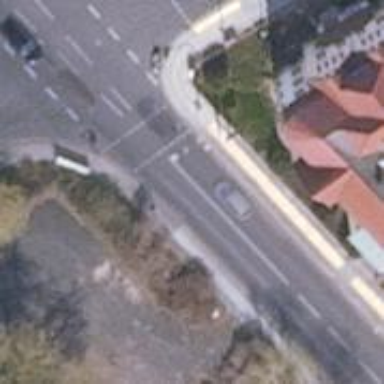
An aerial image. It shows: Road with traffic signals at crossing.